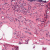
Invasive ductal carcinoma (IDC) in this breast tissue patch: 0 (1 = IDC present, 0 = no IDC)